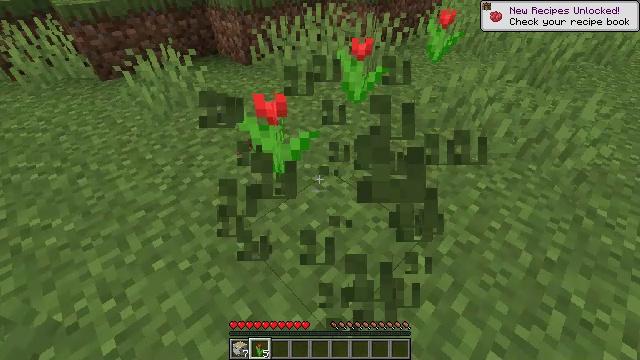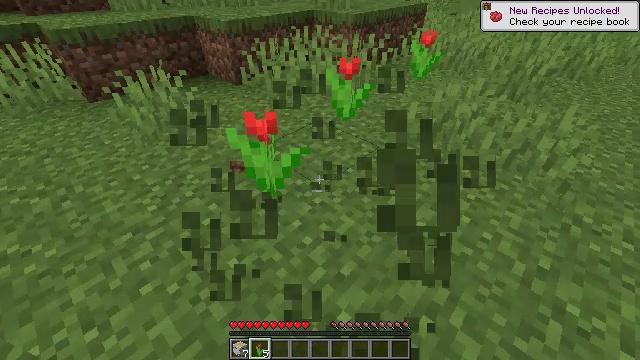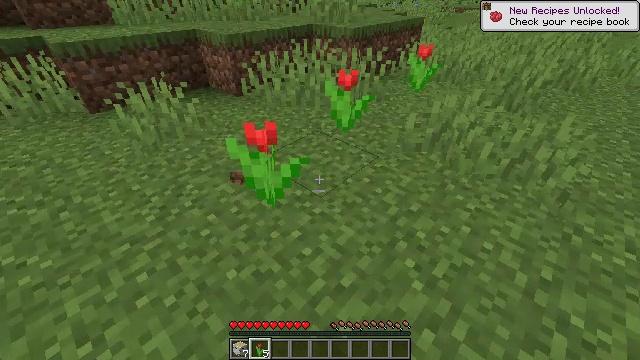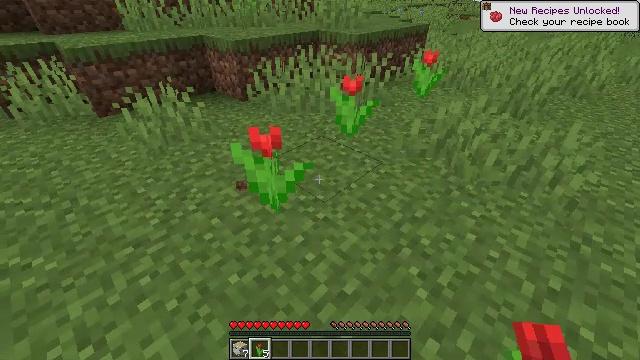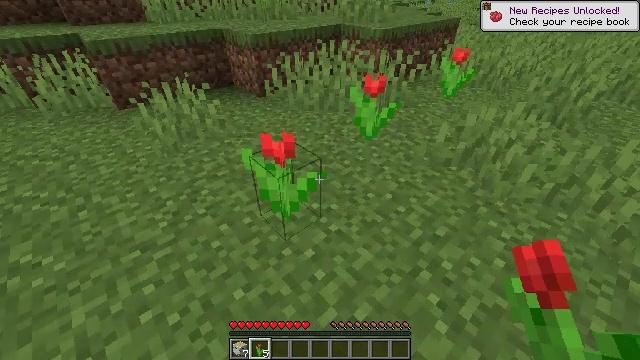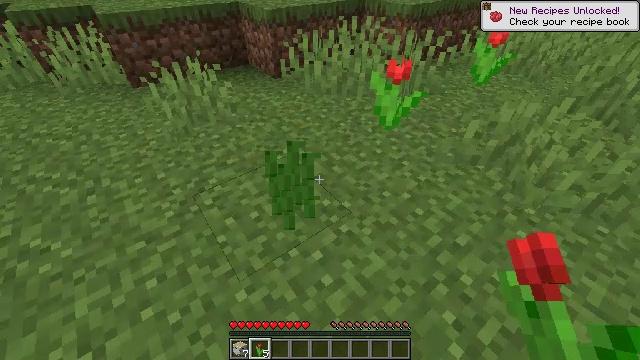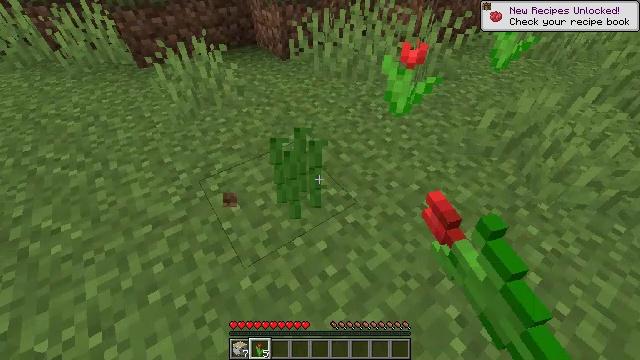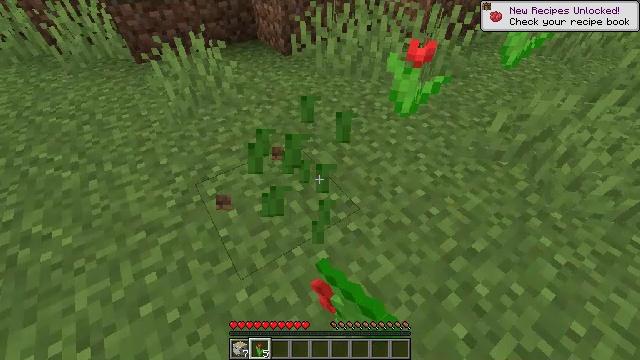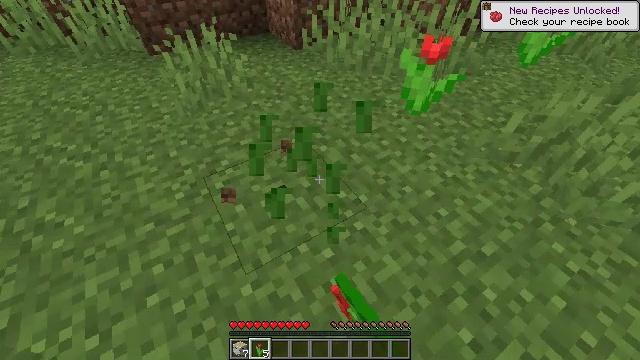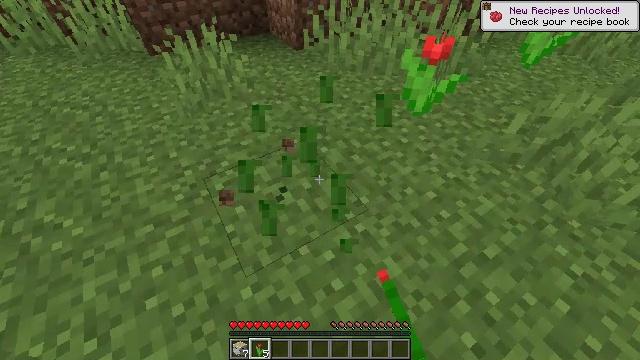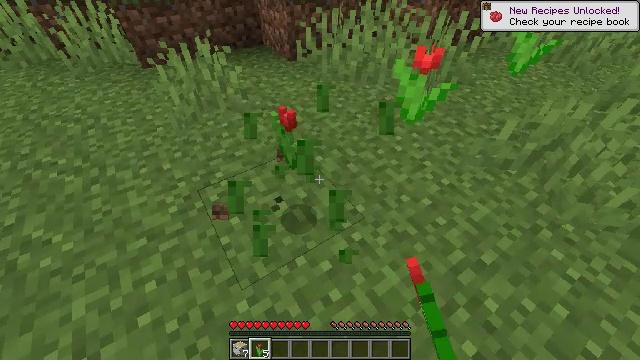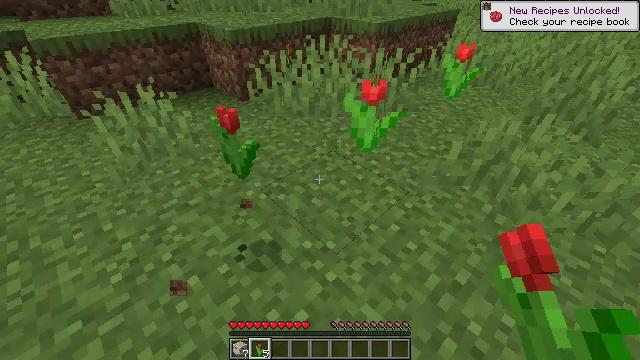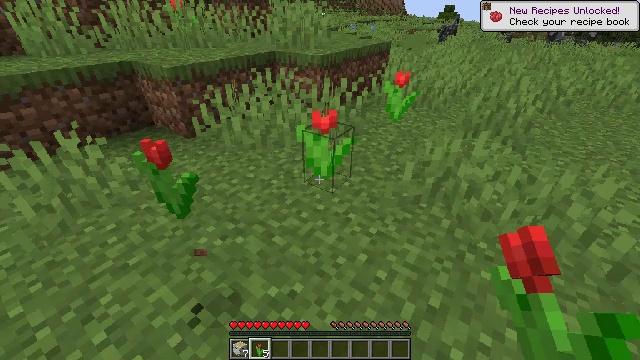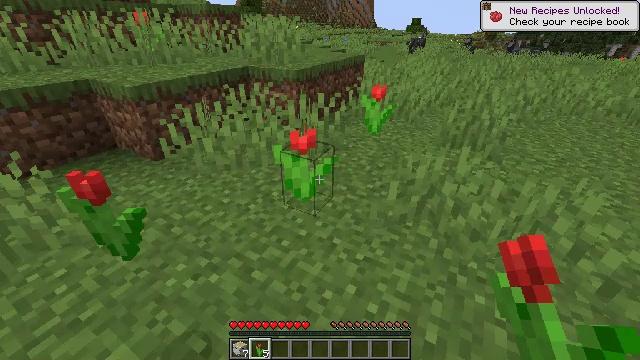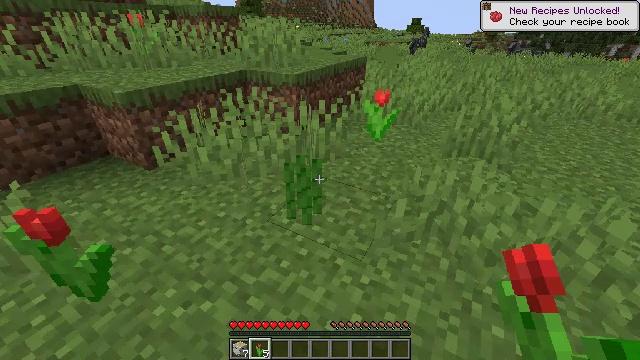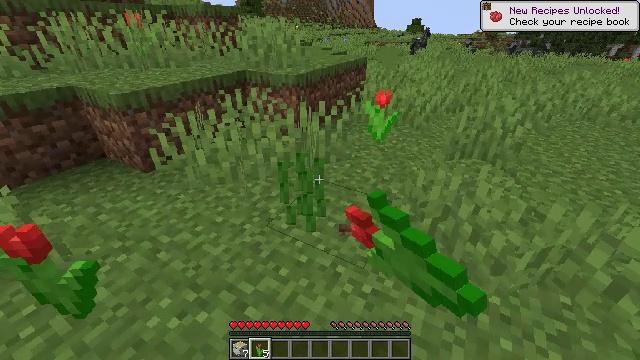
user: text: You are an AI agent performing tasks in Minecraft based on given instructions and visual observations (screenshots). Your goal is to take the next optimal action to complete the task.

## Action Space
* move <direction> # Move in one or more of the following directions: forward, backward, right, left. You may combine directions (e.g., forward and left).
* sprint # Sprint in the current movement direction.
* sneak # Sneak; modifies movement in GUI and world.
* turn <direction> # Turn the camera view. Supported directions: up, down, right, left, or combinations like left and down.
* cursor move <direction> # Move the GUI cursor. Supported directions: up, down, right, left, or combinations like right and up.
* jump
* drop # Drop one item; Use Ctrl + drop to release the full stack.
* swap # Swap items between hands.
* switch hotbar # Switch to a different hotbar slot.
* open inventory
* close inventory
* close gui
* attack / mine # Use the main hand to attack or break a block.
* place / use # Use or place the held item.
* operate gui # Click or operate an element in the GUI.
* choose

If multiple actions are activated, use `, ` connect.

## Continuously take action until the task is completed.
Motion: motion action
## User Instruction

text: Mine the red tulip flower.
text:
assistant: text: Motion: turn right and up
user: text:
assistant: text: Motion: turn up
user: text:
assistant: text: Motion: move forward, turn left and up
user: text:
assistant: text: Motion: move forward, turn left and down
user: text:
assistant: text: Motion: move forward, turn left and down, attack / mine
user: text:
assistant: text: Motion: turn left and down, attack / mine
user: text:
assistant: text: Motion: turn down, attack / mine
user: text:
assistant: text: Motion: turn left and down
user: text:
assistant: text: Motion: no_op
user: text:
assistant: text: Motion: turn right and up
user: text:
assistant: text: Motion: move forward, turn right and up
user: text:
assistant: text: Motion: move forward, turn right and up
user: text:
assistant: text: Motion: move forward, turn right and up
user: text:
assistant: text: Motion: move forward, attack / mine
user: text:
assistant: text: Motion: attack / mine
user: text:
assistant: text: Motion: attack / mine
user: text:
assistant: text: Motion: no_op
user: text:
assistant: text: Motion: move forward
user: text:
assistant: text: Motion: move forward
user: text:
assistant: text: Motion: move forward, turn right
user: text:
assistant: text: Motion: move forward, turn right
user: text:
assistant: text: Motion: move forward, turn right and up
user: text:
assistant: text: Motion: move forward
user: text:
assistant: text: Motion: move forward
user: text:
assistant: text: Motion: move forward
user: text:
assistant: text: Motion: move forward
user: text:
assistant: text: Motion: move forward, turn left and down
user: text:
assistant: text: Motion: turn left and down, attack / mine
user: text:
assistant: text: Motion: attack / mine
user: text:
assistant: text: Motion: attack / mine